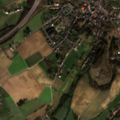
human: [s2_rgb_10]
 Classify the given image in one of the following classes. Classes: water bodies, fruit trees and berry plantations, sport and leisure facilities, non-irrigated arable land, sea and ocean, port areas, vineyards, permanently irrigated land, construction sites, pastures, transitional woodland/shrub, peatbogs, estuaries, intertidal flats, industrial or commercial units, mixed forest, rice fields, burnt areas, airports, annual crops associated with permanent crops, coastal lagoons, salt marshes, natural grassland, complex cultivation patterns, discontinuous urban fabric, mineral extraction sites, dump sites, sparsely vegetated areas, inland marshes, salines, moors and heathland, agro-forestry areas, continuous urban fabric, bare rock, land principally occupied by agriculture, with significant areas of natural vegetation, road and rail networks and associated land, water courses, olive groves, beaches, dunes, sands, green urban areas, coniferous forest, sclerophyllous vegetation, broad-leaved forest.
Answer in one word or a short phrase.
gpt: discontinuous urban fabric, industrial or commercial units, non-irrigated arable land, pastures, complex cultivation patterns